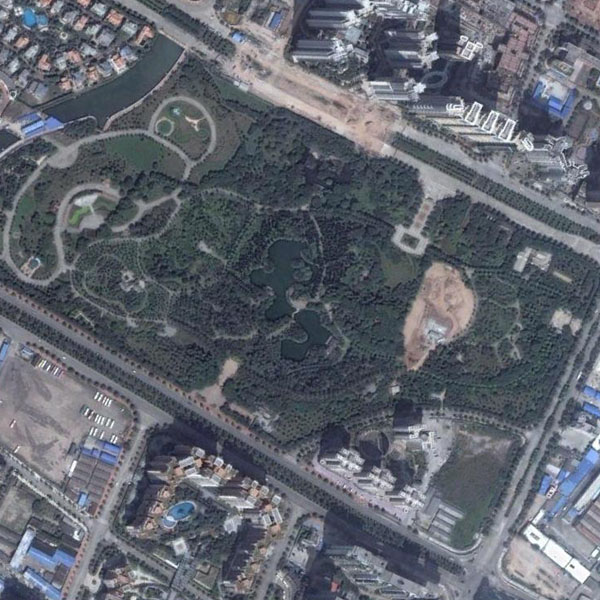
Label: Park